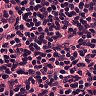
Metastatic tissue present: no